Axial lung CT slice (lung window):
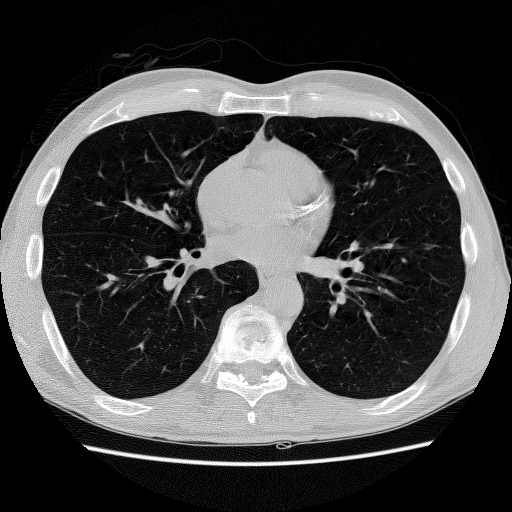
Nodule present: no